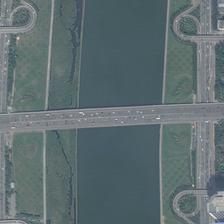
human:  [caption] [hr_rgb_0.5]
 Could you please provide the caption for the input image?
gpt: a bridge with so many cars across a dark blue river .

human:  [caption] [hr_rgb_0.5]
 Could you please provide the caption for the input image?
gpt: a bridge is on a river with many buildings and meadows on two sides of it .

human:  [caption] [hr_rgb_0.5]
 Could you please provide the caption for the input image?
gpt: bridge across the river connects two banks of the river .

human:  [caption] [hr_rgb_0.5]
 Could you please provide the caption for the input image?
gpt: a bridge on a river connected two blocks with many buildings and green trees .

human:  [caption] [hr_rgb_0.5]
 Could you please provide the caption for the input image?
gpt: many cars are running on the bridge connected two city subdivisions separated by a wide river .